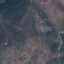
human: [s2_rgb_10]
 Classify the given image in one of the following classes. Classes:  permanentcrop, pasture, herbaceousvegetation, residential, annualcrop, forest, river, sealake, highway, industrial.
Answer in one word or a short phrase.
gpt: HerbaceousVegetation